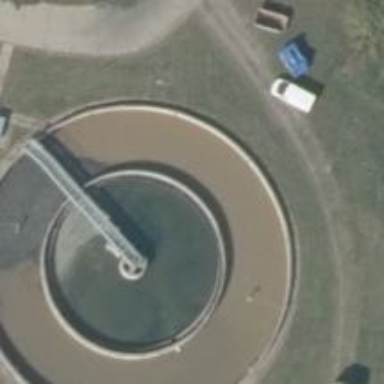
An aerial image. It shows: Body of wastewater.